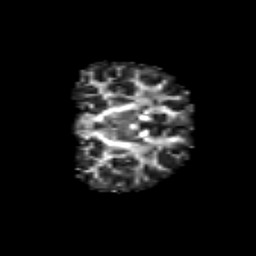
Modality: FA
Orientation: coronal
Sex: male
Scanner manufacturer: siemens
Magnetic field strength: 3 T
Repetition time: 5 s
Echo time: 0.071 s